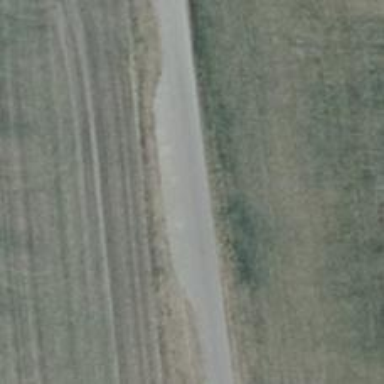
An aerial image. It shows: Passing place on the road.